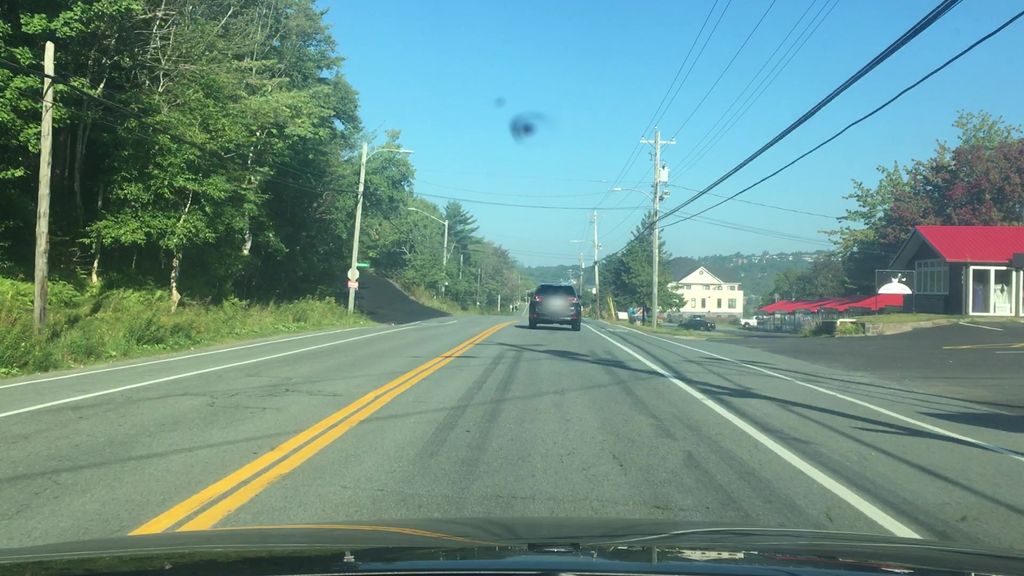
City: halifax